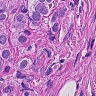
Metastatic tissue present: yes